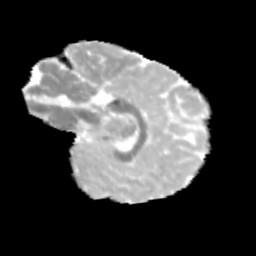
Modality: MD
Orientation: sagittal
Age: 10
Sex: male
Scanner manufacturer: siemens
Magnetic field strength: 3 T
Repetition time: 3.8 s
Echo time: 0.07 s